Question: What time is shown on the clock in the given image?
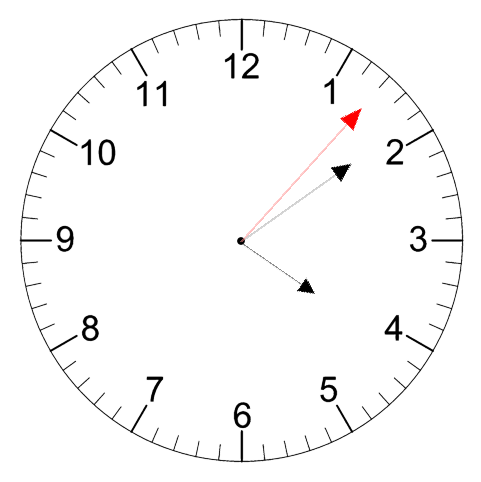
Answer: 04:09:07